Here is the wavelet time-frequency representation (scalogram) of a rolling-element bearing's vibration measurement. Diagnose the bearing from this image, choosing from: normal, inner_race, outer_race, ball.
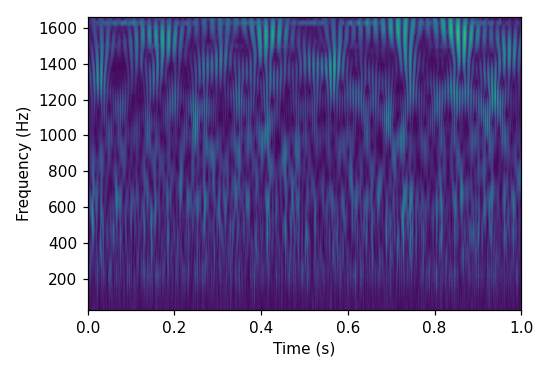
Answer: outer_race